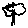
Label: tree